Question: In my thesis I'm including already published papers. I've extracted pages as individual EPS files and I'm shrinking them so they fit on one page within the margins ('\pageScale').
'''
\hfill{}\includegraphics[scale=\pageScale]{Integrative-Theory-Associative/eps-pages/page-1}\hfill{}
'''
While this works ok, the pages appear extremely small to fit in the margins. I'd like to increase the size of the graphics beyond the margins such that header and page number information would overlap with margins of the inserted pages.
eso-pic allows me to fill the whole page with my inserted pages, but the header and page number overlap with the text in the inserted pages:
'''
\mbox{}
\AddToShipoutPictureBG*{
\includegraphics{Integrative-Theory-Associative/pdf-pages/page-1.pdf}
}
ewpage
'''

I's like to scale down and centre the graphics on the page so they are as big as possible while text within the graphics is not behind the header and is within the margins.
I don't mind manually figuring out the right scale for graphics, but I can't figure how to place the centre of a smaller graphic in the centre of the margins. '\AtPageCenter'
does not do what I expected, centre the centre of the graphic, not centre the lower left of the graphic.
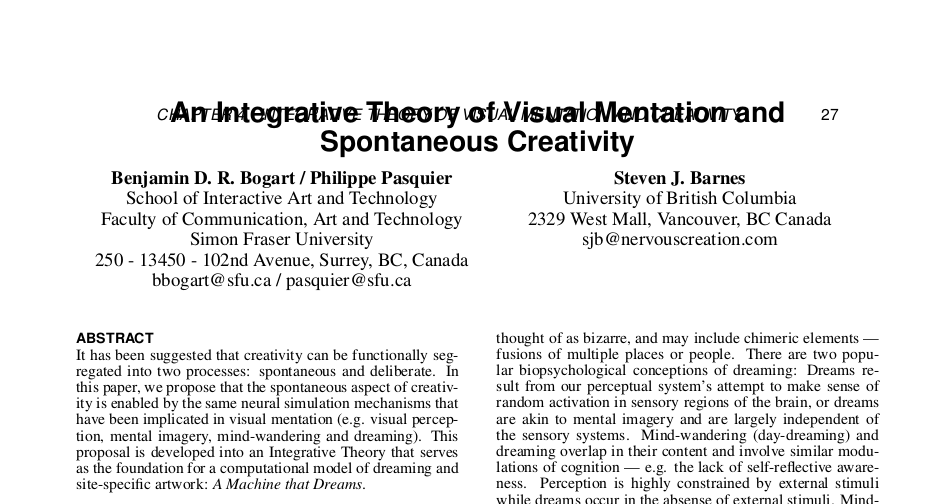
Answer: In the example below I've used some of <URL>'s prowess to adjust included content:

'''
\documentclass{article}
\usepackage{fancyhdr,lipsum}% Just for this example
\fancyhf{}
\fancyhead[C]{This is some random header text}
\fancyfoot[C]{\thepage}
\renewcommand{\headrulewidth}{.4pt}
\renewcommand{\footrulewidth}{.4pt}
\pagestyle{fancy}
\usepackage[export]{adjustbox}
\usepackage{eso-pic}
\newcommand{\pictureincenteroftextblock}[2][]{%
\AddToShipoutPictureBG*{%
\AtTextLowerLeft{%
\raisebox{.5\textheight}{%
\hspace*{.5\textwidth}%
\makebox[0pt]{\includegraphics[max width=\textwidth,max height=\textheight,valign=c,#1]{#2}}%
}%
}%
}%
}
\begin{document}
\lipsum[1-5]
\clearpage
\mbox{}% Just put something on this page.
\pictureincenteroftextblock{example-image-a}
\clearpage
\mbox{}% Just put something on this page.
\pictureincenteroftextblock{example-image-10x16}
\clearpage
\mbox{}% Just put something on this page.
\pictureincenteroftextblock{example-image-1x1}
\clearpage
\mbox{}% Just put something on this page.
\pictureincenteroftextblock{example-image-a4}
\end{document}
'''
With the '<URL> if the width or height exceeds these maxima while still maintaining the included image/page aspect ratio. Additionally, 'valign=c' will 'align' the content in a 'v'ertically 'c'entred fashion.
<URL>.